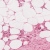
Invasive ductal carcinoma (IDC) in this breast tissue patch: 0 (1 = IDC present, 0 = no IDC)